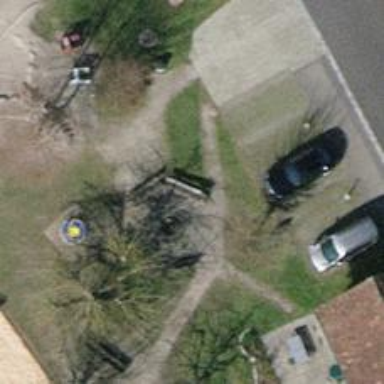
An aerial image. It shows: Brown bench in the vicinity.